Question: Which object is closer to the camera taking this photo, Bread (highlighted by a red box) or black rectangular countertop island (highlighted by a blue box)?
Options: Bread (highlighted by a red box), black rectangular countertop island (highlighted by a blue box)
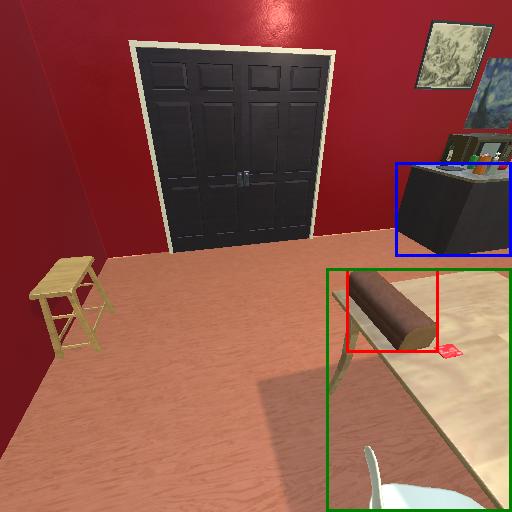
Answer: Bread (highlighted by a red box)